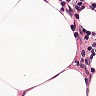
Metastatic tissue present: no